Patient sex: M
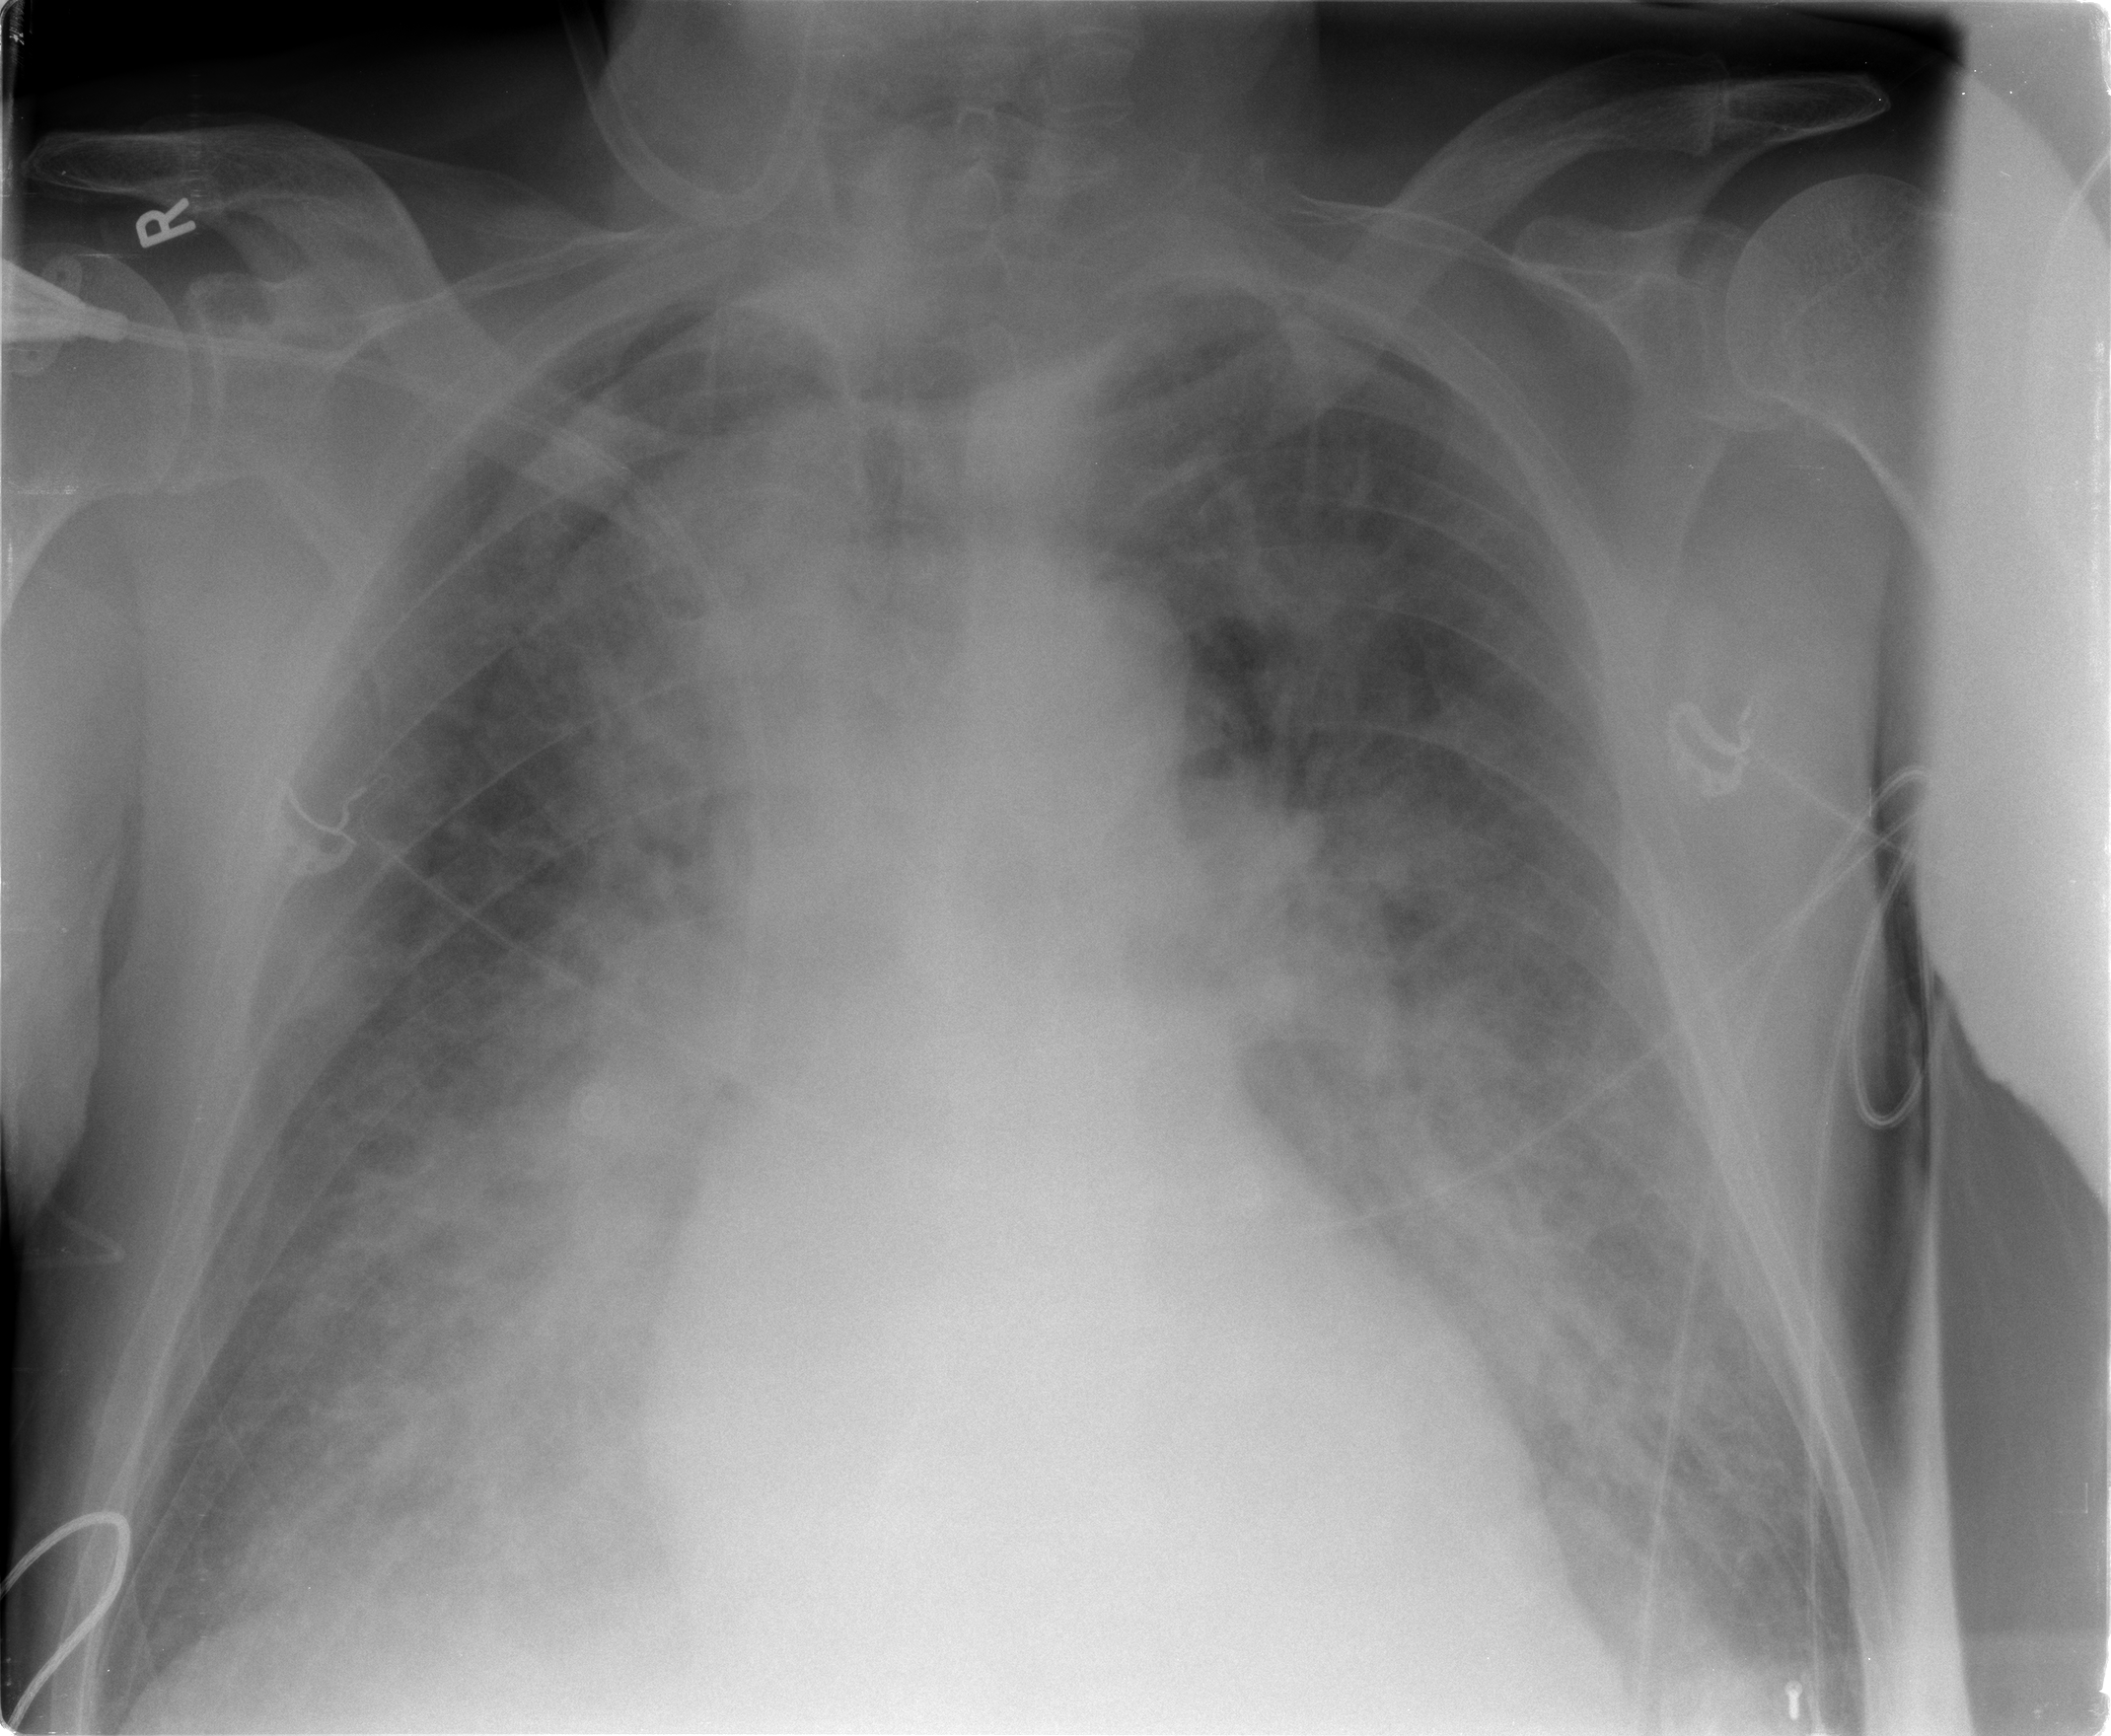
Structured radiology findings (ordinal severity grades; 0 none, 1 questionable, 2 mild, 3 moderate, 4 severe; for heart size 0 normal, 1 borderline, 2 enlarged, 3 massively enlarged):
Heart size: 1
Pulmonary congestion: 4
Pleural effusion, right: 2
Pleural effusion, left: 2
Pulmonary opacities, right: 3
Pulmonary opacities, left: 3
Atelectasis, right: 3
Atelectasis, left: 3